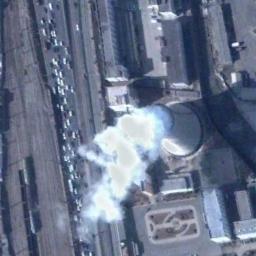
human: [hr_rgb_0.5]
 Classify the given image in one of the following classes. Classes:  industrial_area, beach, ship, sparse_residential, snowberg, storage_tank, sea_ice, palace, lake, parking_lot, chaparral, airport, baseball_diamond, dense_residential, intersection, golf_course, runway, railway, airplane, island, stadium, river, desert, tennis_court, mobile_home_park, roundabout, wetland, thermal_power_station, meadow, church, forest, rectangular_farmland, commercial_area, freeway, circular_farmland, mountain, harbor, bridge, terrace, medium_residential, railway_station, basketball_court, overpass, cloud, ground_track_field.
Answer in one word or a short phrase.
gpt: thermal_power_station